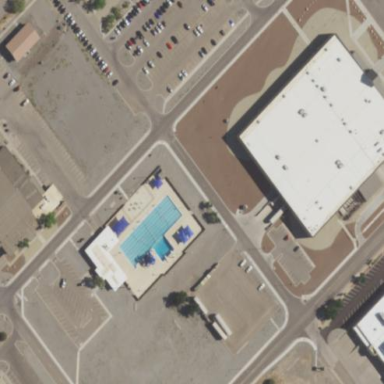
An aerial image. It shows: Sports centre focused on swimming activities.